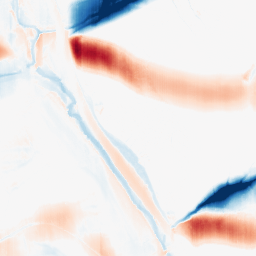
Category: morphological
Decomposition family: morphological_ellipse
Decomposition parameters: operation: average
width: 50
height: 5
Upsampling method: quintic
Upsampling parameters: scale: 8
Upsampling scale: 8